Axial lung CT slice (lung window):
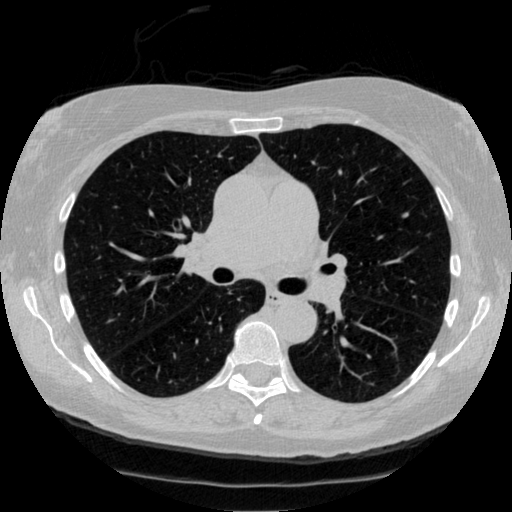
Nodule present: no